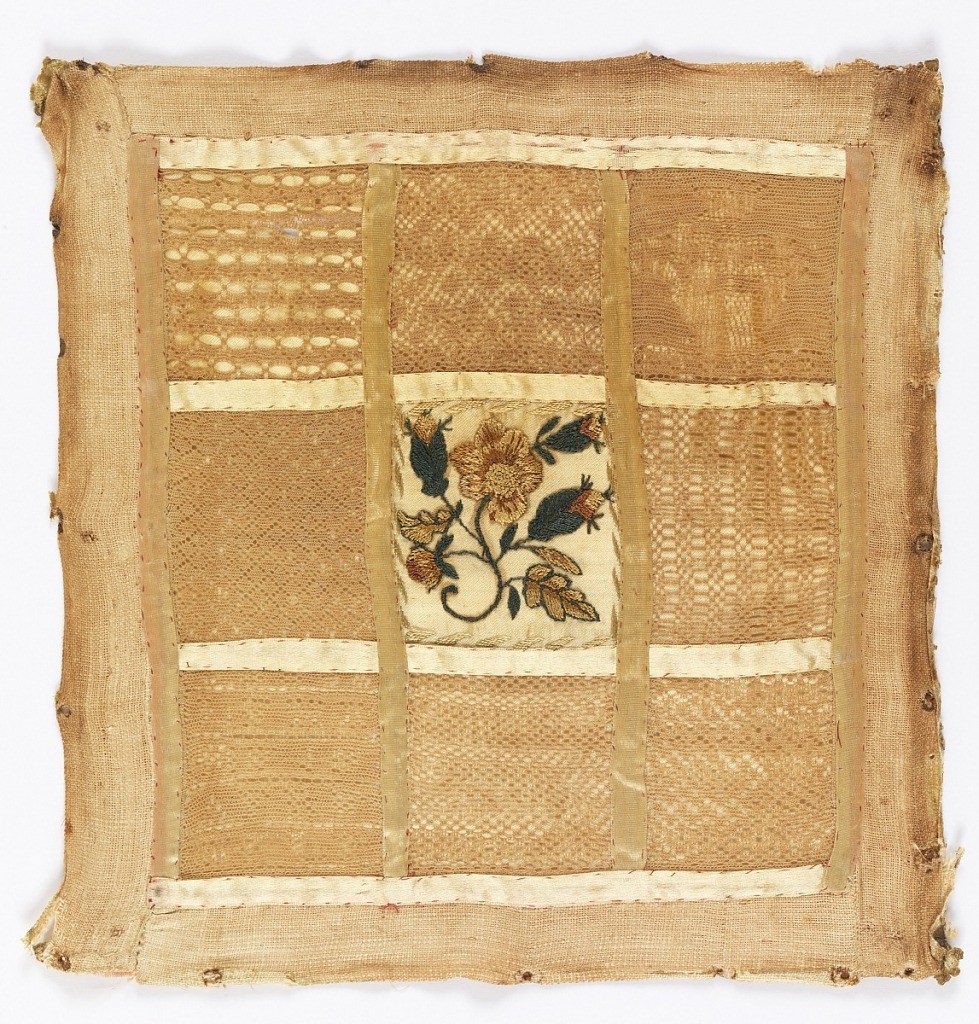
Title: Sampler
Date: ca. 1790
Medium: linen, silk Technique: needle lace
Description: Square sampler with eight small squares of different patterns. Cream silk satin lining.